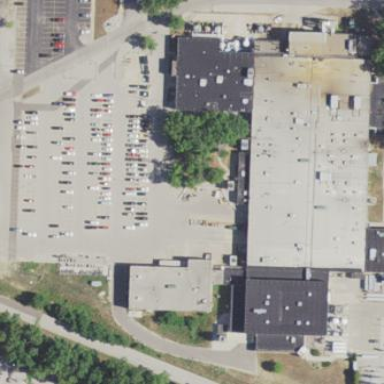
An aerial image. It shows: Industrial building.